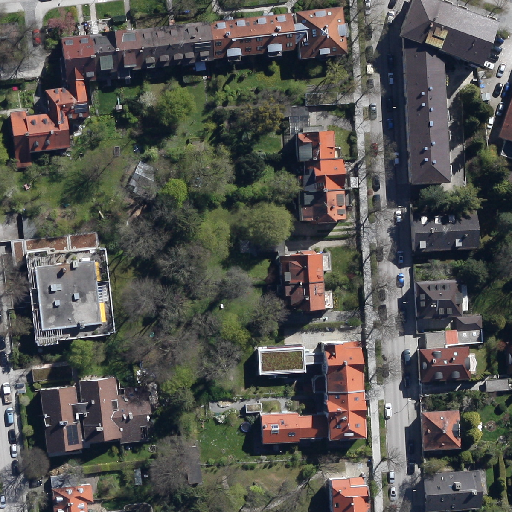
Referring expression: vehicle in the parking area